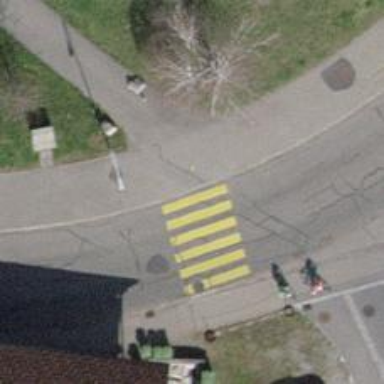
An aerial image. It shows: Kerb serving as barrier.